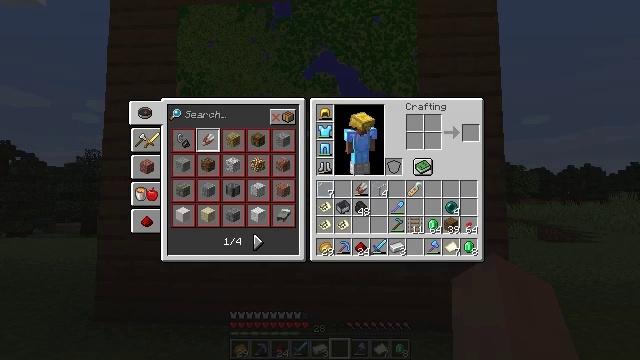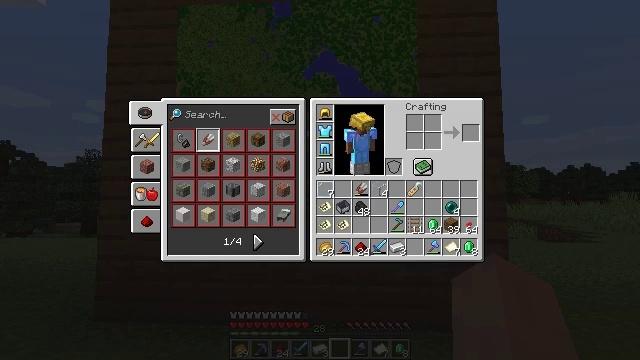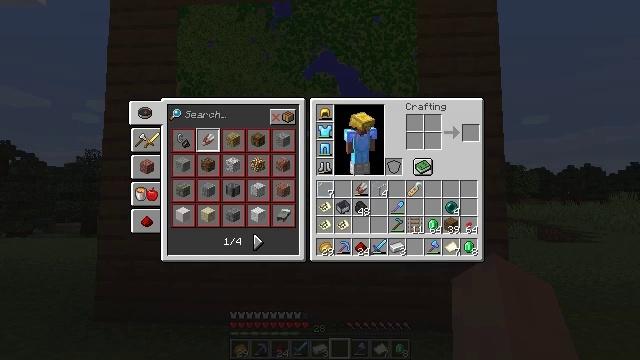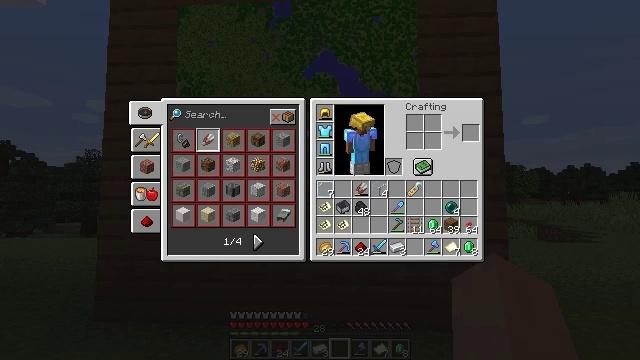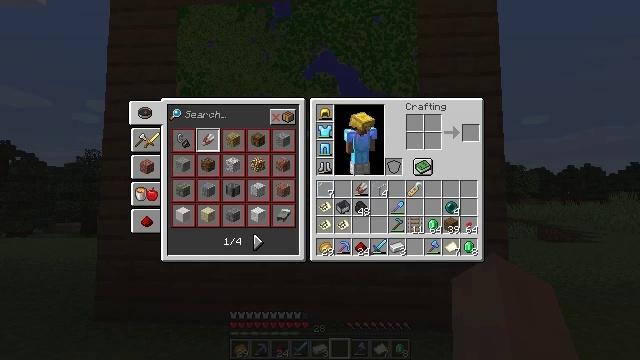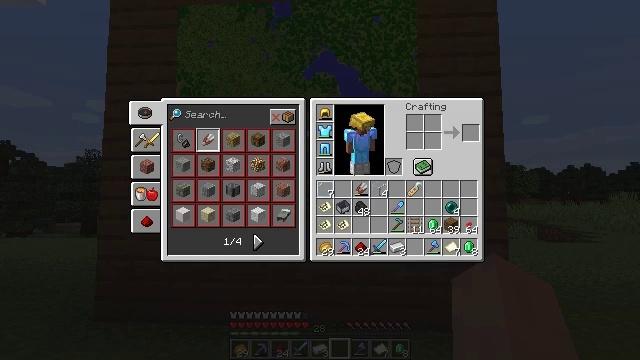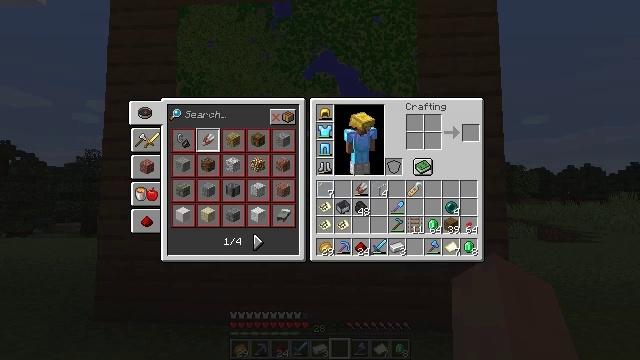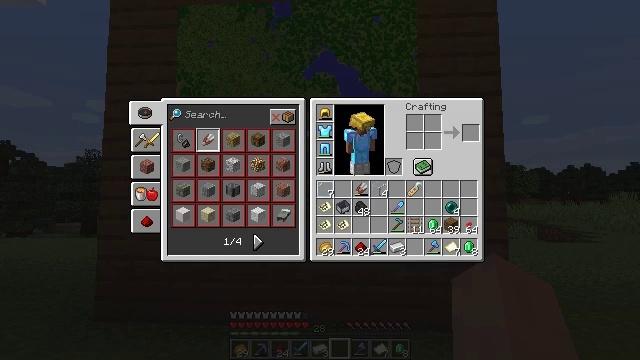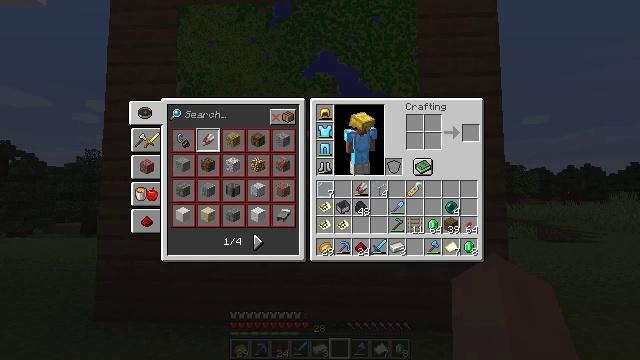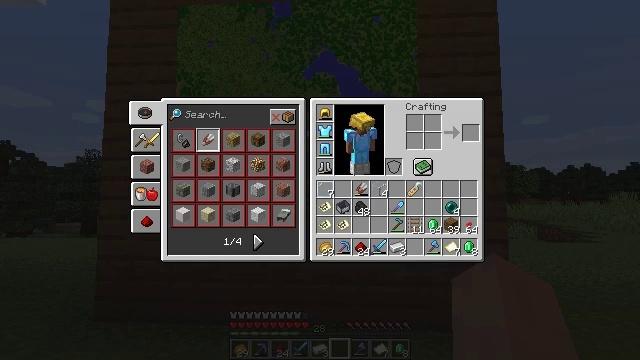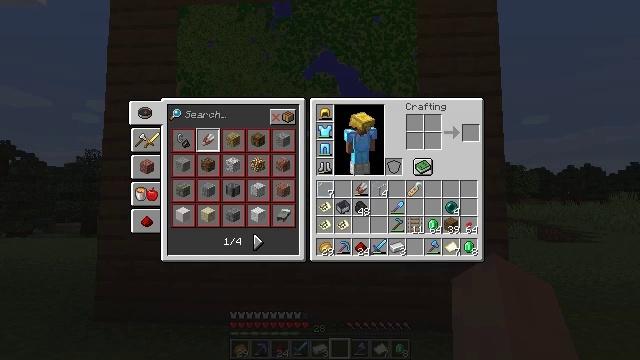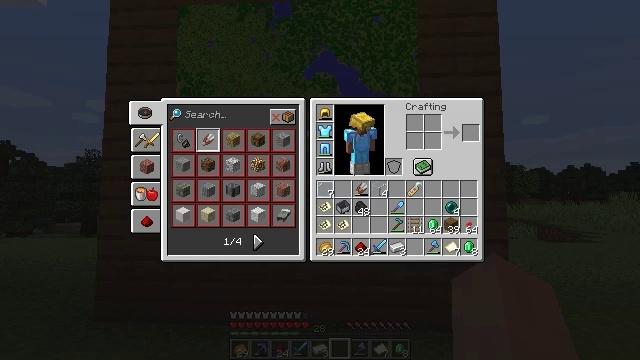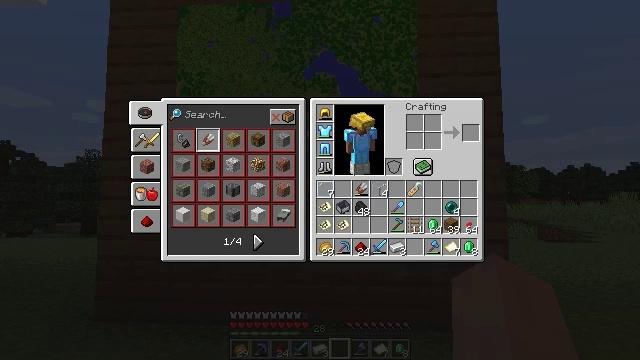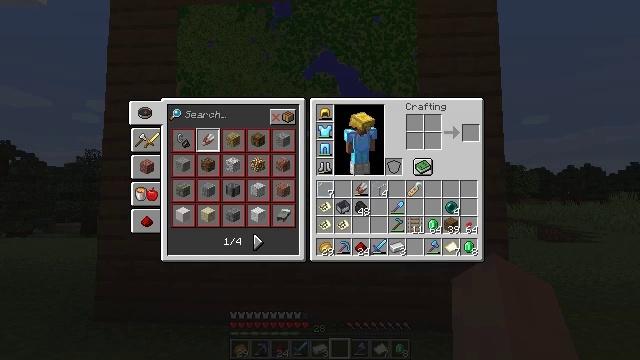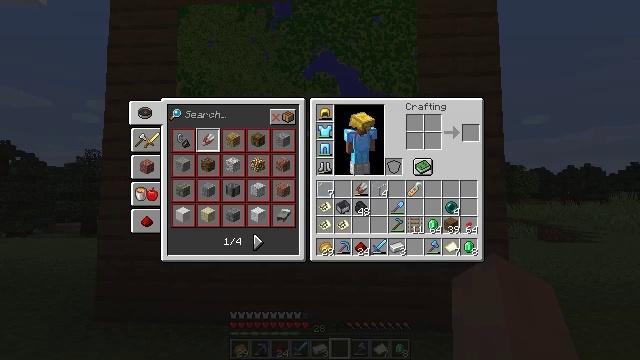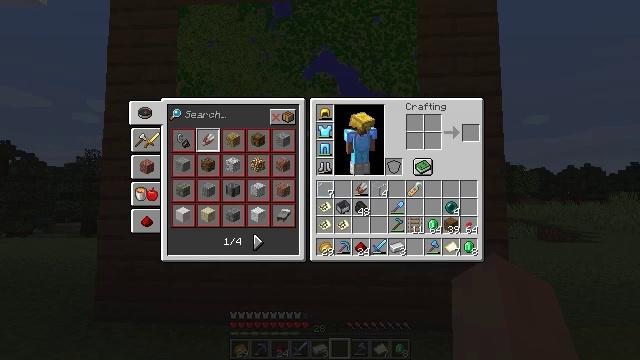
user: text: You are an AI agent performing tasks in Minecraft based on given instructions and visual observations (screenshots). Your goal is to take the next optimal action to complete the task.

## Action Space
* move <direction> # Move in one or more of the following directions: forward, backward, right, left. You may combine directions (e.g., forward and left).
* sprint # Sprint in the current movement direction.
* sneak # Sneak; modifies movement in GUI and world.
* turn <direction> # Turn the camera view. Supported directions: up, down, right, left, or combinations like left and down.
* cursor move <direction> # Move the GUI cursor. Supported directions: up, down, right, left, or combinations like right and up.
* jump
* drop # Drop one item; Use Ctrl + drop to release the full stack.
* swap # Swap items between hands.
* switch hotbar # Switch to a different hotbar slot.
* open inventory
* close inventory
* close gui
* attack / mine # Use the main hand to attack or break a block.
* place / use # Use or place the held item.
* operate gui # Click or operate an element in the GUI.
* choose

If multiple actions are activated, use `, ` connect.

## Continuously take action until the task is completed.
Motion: motion action
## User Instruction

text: Craft an item frame.
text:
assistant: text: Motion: no_op
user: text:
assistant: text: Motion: no_op
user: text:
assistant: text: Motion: no_op
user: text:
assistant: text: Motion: no_op
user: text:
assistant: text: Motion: no_op
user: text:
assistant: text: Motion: no_op
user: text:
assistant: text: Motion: no_op
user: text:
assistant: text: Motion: no_op
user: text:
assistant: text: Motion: no_op
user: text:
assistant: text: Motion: no_op
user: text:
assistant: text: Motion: no_op
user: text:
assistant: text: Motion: no_op
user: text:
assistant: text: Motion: no_op
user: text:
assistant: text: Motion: no_op
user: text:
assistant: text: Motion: no_op
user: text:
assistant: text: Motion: no_op
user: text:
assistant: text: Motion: no_op
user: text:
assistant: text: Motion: no_op
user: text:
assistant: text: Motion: no_op
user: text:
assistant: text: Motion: no_op
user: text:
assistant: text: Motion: no_op
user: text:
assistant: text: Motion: no_op
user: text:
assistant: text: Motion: no_op
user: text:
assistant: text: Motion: no_op
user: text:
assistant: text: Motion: no_op
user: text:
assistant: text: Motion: no_op
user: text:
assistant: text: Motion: no_op
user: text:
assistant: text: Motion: no_op
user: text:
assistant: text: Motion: no_op
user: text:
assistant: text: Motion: no_op